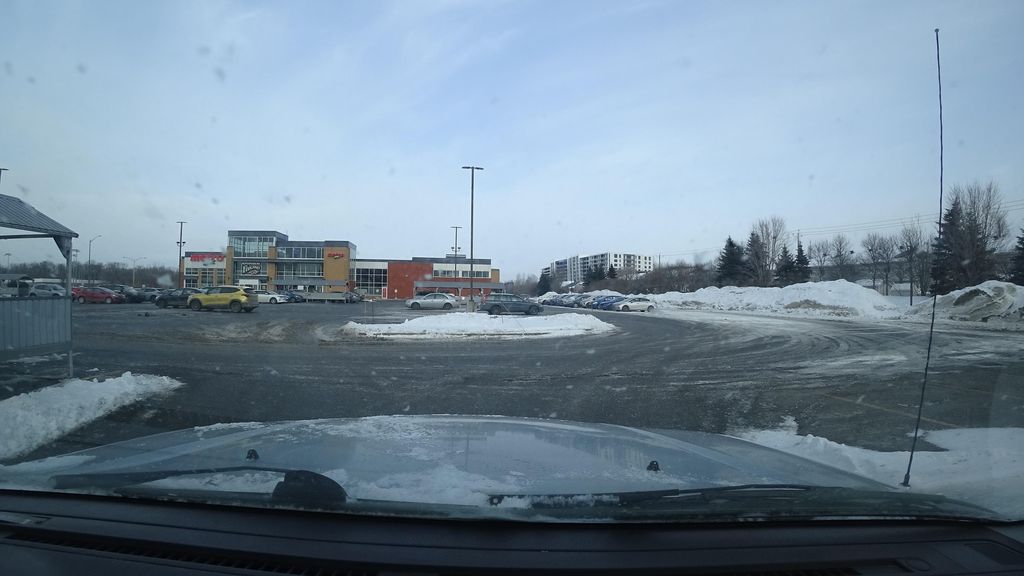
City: quebec_city